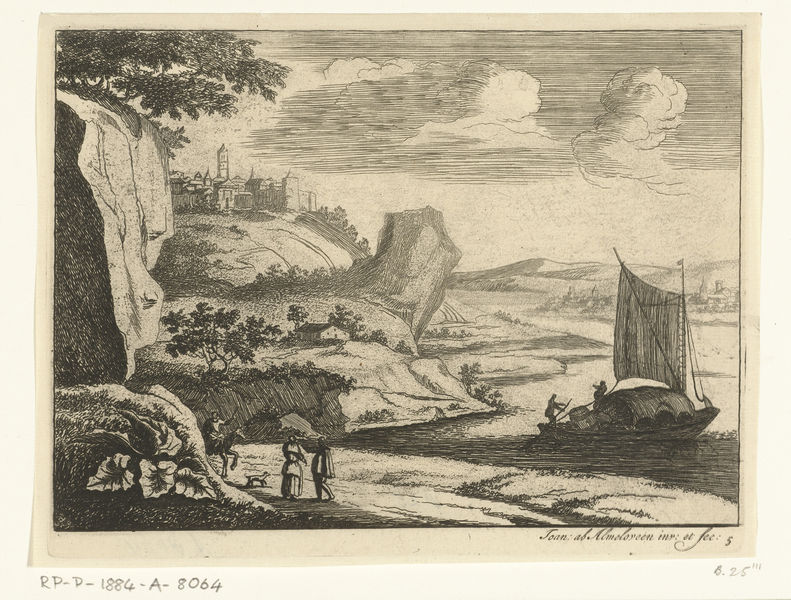
Titel: Rivierlandschap met zeilboot
Künstler: Jan van Almeloveen
Standort: Amsterdam
Institution: Rijksmuseum
Schlagwörter: church, men, people, white, black, figures, gray, grey, painting, woman, print, plant, cliff, cloud, clouds, man, rock, rocks, sky, tree, boat, building, field, hill, house, lake, mountain, ocean, sea, ship, shore, water, distance, horizon, tower, trees, village, river, bushes, road, drawing, castle, hillside, dog, monochrome, couple, beach, cliffs, sail, sailors, wind, meadow, town, valley, human, leaves, renaissance, ink, pencil, medieval, lines, bush, horse, branches, slope, shading, spire, humans, sailing, tan, boulders, text, leafs, sailboat, barrel, foliage, scenery, fortress, settlement, sketching, shipfaring, it's a boat without a moat, hatchwork